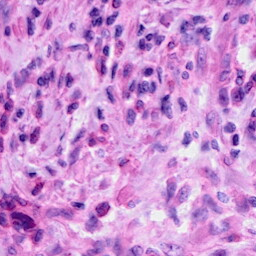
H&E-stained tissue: Cervix